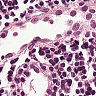
Metastatic tissue present: no